Question: Is there any way to arrange the controls in the userform using only arrowkeys (not dragging) ?

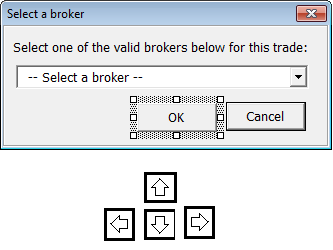
Answer: The Designer does not seem to support this and the form does not seem to capture Arrow Keys as key press events.
I have tried hacking this together with number keys but it will not keep the values of where the element was placed and does not work inside any control that actually accepts input.
So I think the answer is No you cannot use the arrow keys to move controls.